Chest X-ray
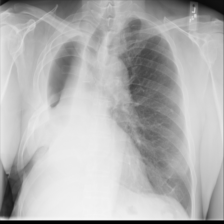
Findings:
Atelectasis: negative
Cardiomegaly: negative
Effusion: negative
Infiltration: negative
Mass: negative
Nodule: negative
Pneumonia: negative
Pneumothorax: negative
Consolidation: negative
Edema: negative
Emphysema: negative
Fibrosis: negative
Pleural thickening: negative
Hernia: negative